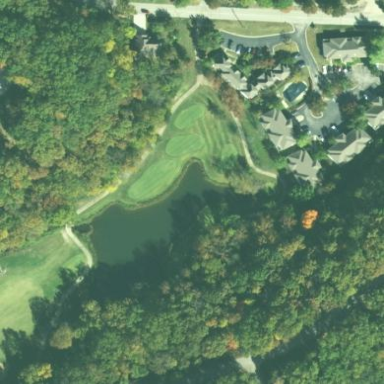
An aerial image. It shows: Picturesque scene of golf course with lateral water hazard.